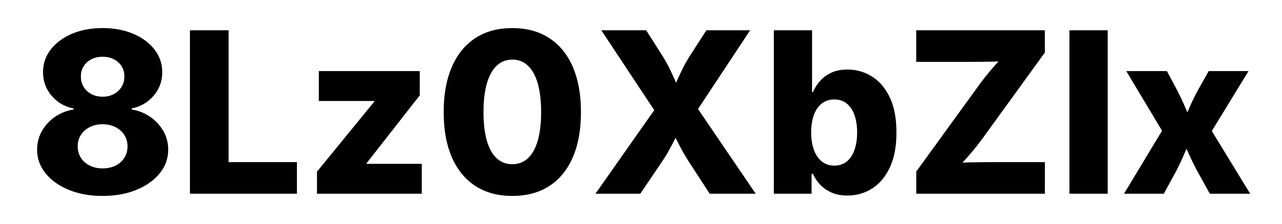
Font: Inter_ExtraBold